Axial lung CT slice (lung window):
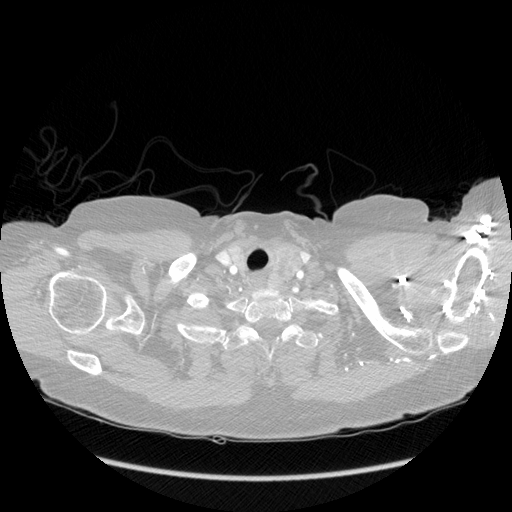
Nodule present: no